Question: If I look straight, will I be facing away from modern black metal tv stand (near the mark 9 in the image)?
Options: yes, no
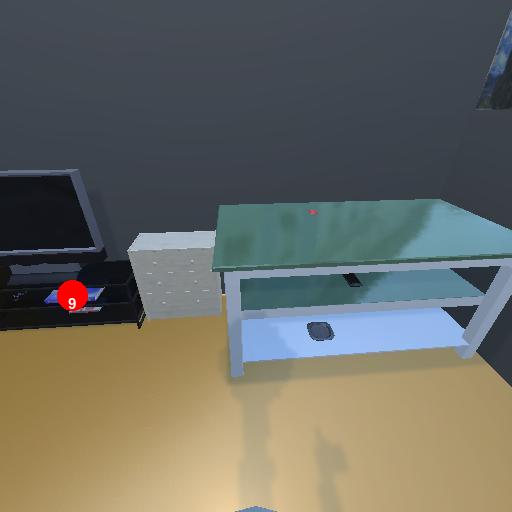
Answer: yes